Question: For this implementation, should I be using a MotionEvent or DragEvent for moving the ball in the meter?
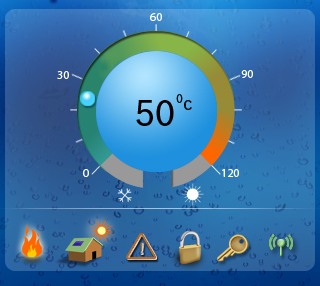
Answer: When using a MotionEvent you read its history. So you need to wait for the gesture to complete before you can manipulate the ball.
DragEvent input can be handled directly.